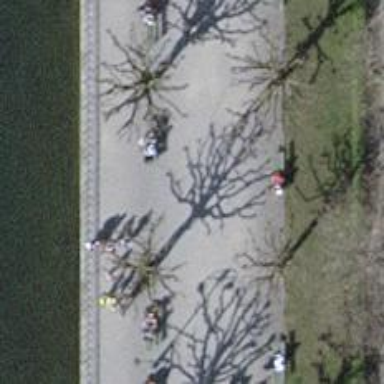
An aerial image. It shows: Bench for seating.